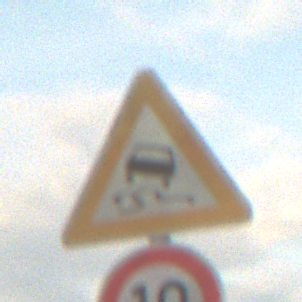
Verkehrszeichen: SchleuderOderRutschgefahr
Zusatzzeichen unten: Geschwindigkeit10
Umgebung: Outdoor, RoadRail
Tageszeit: SunriseSunset
Wetter: PartlyCloudy
Licht: Natural
Jahreszeit: NotSpecified
Kontrast: LowContrast